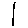
Label: line